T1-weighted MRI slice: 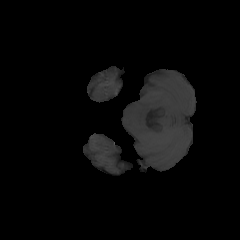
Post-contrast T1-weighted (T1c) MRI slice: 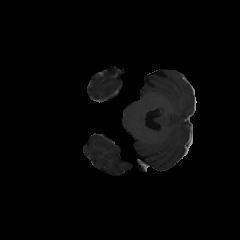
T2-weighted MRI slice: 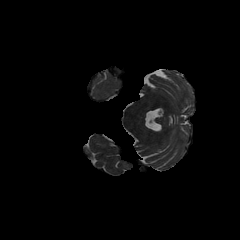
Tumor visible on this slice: no